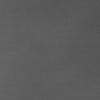
Atmospheric dust classification: dusty